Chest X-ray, PA view. Patient: 74 years old, sex M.
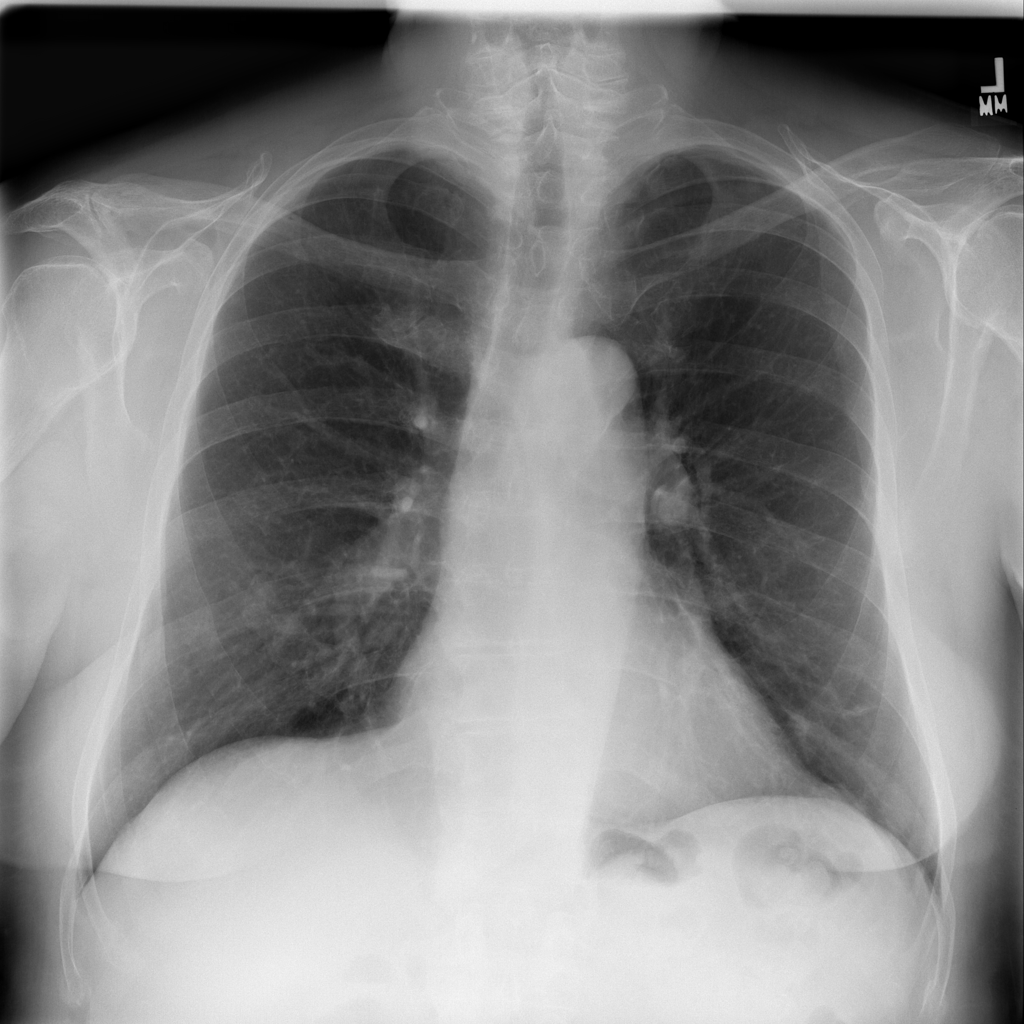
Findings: Effusion, Emphysema